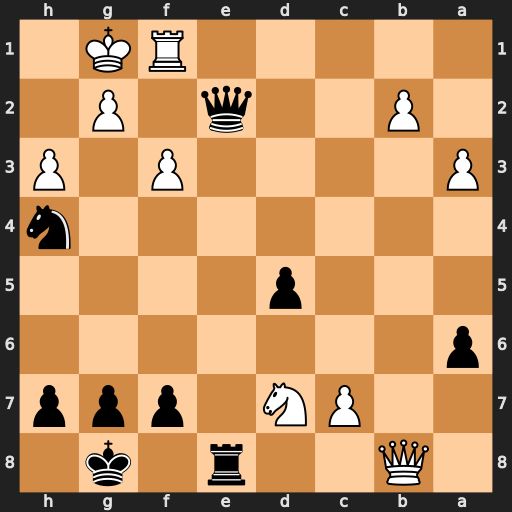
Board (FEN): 1Q2r1k1/2PN1ppp/p7/3p4/7n/P4P1P/1P2q1P1/5RK1
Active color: b
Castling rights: -
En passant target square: -
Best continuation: Qxg2#